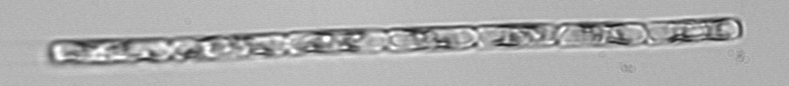
Label: Guinardia_delicatula